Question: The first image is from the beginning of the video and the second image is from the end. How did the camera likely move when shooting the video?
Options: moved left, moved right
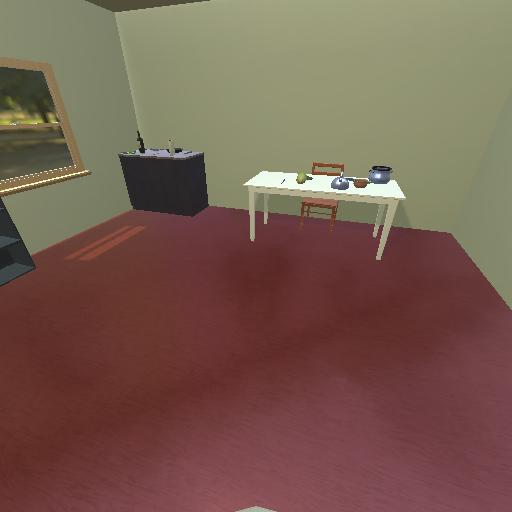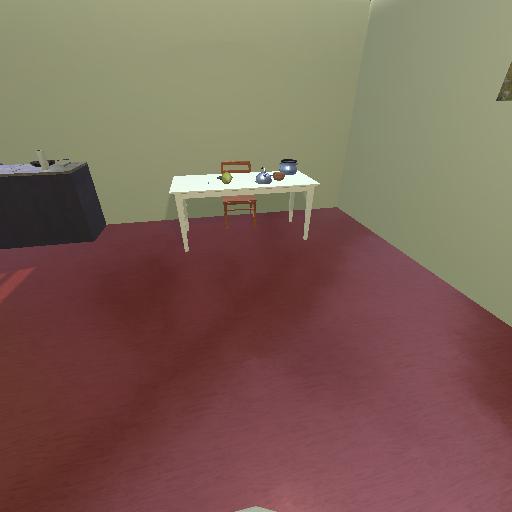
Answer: moved left